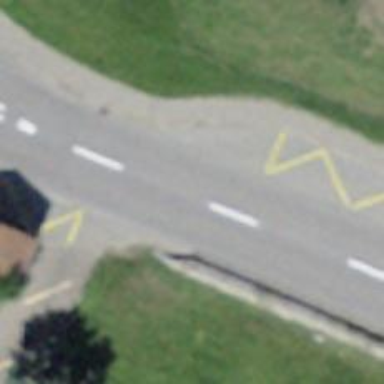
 serving as platform for public transportation."